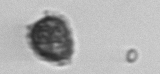
Label: Syracosphaera_pulchra